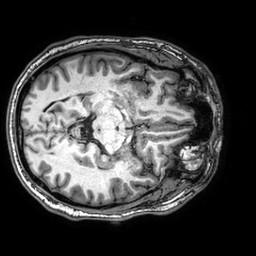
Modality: T1w
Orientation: axial
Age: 54
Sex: male
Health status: healthy